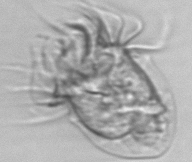
Label: Tintinnina